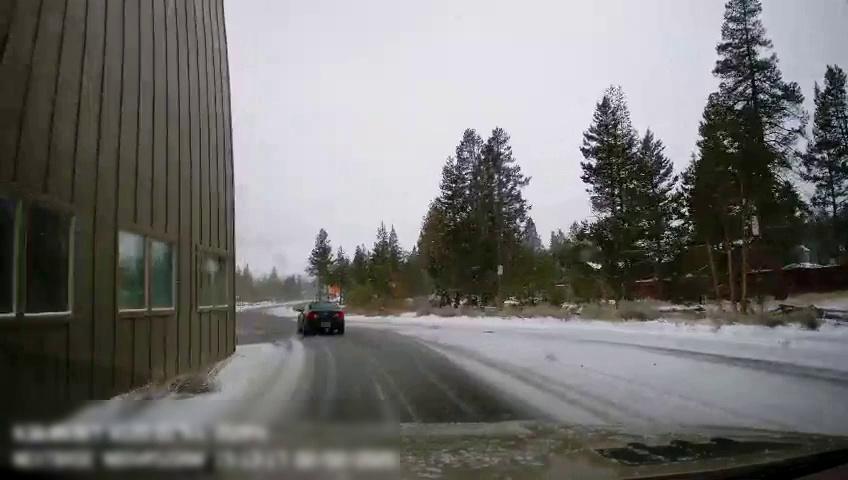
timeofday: Day
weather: Snowy
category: Drivable Space
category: Vehicles | Car